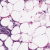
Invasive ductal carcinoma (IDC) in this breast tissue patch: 1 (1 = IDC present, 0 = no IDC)